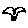
Label: bird